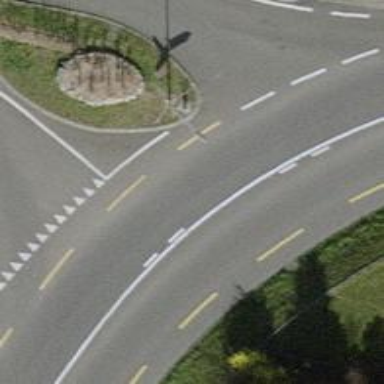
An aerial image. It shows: Tertiary road with asphalt surface. There is cycle lane on the left side.